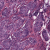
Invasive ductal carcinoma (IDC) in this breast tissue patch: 1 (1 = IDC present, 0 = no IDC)